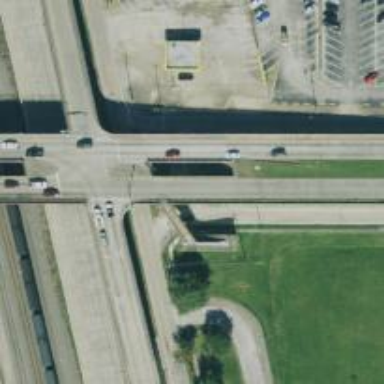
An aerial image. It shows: Viaduct footway bridging the road.